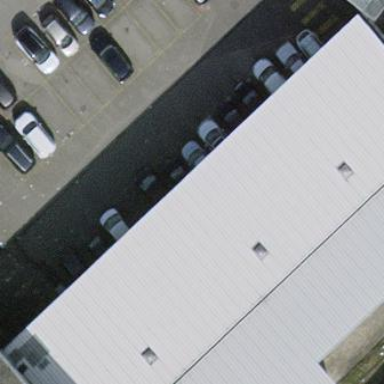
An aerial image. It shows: View of roof of building.